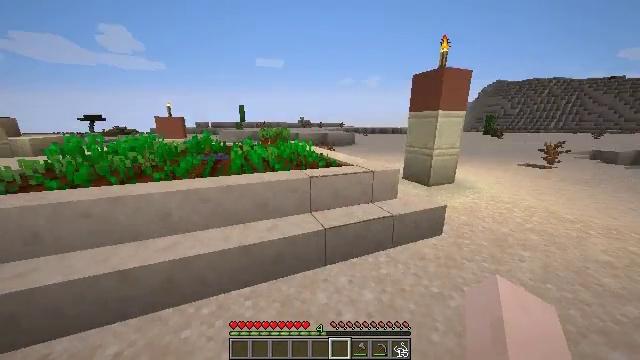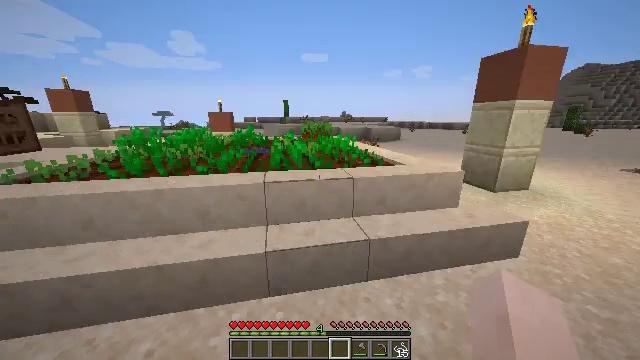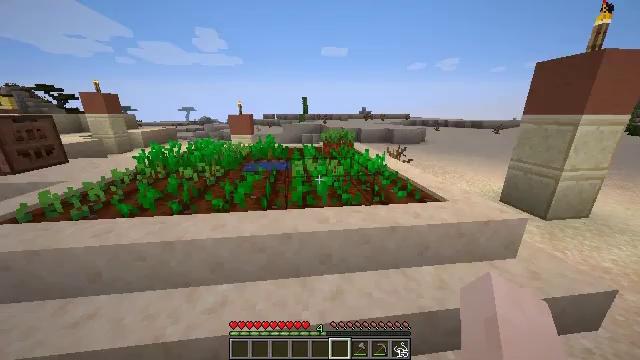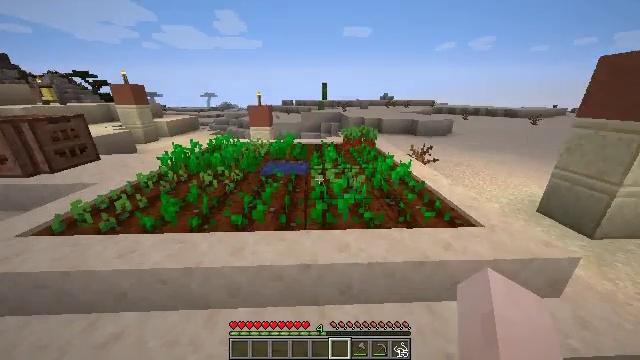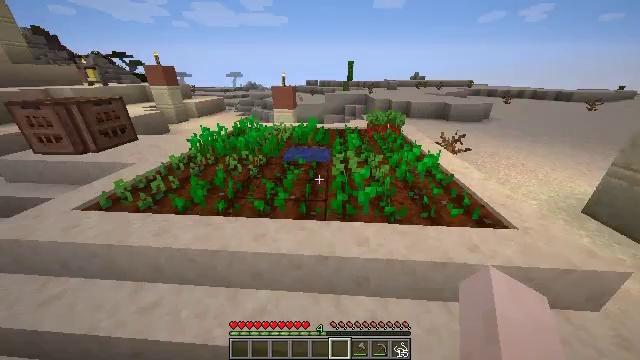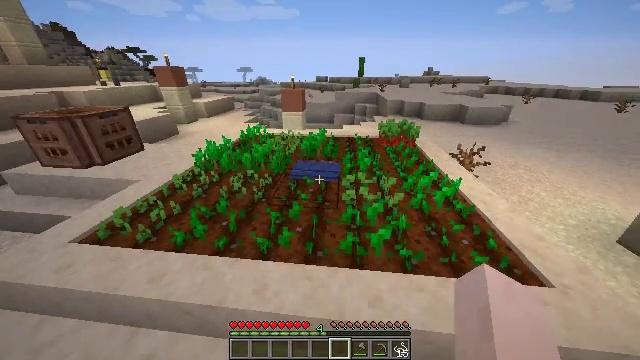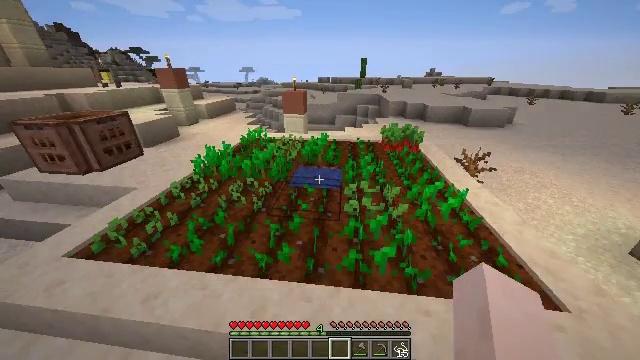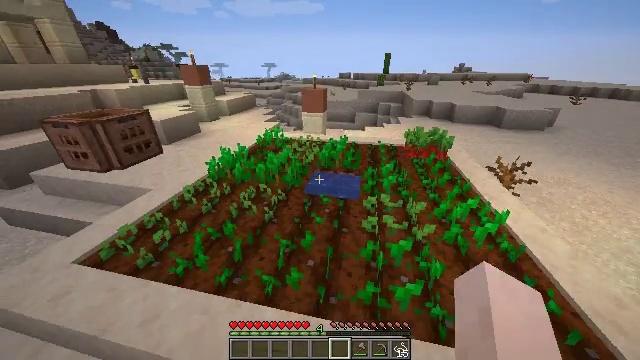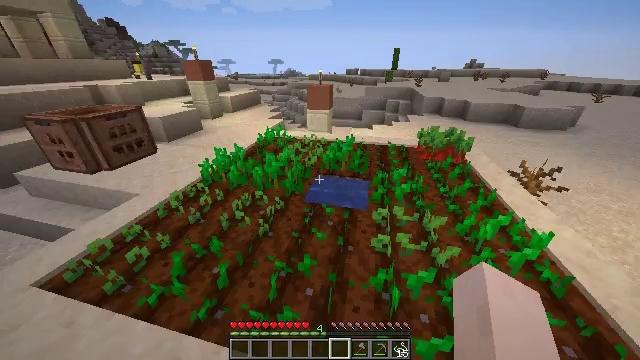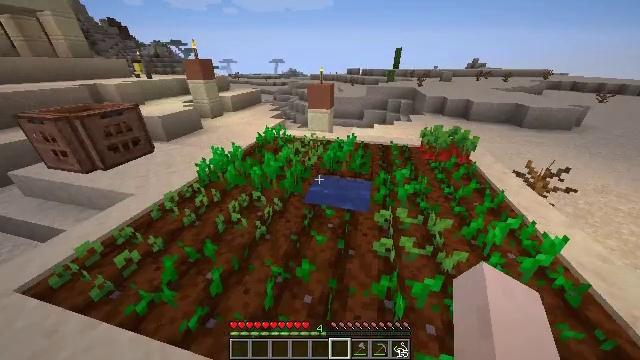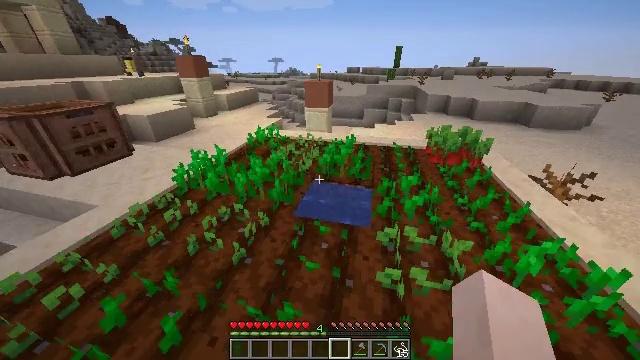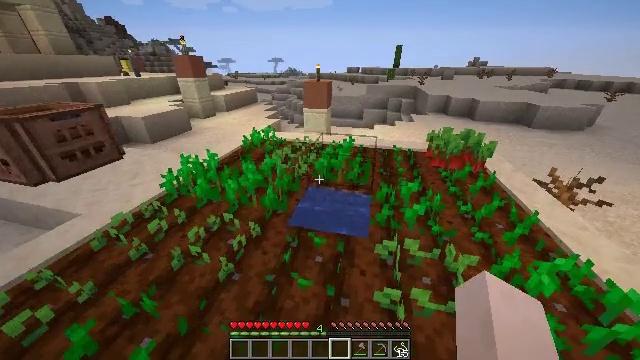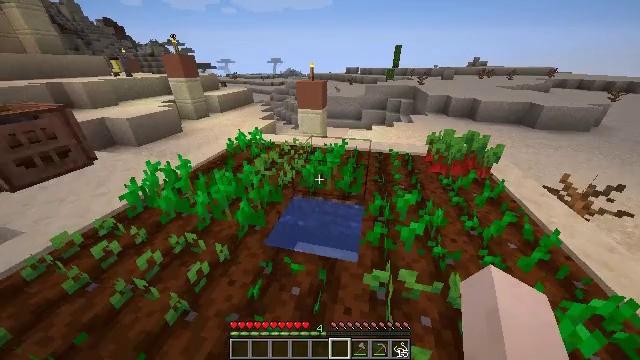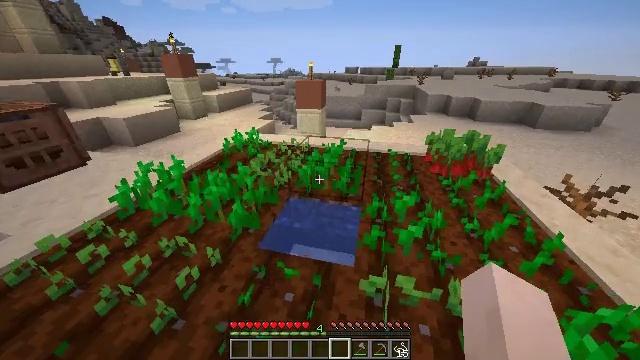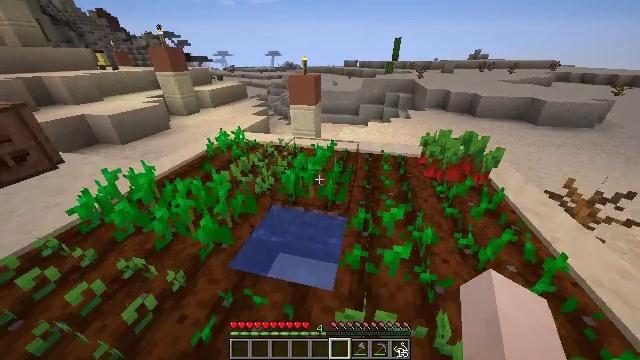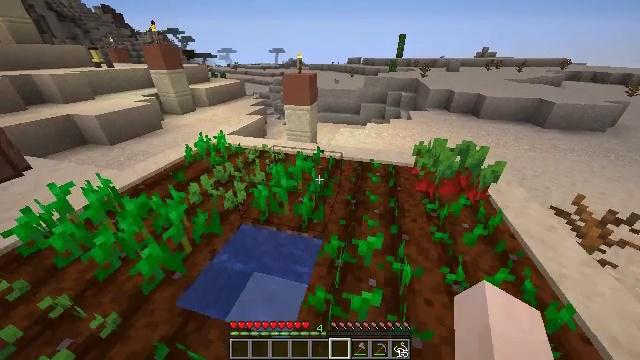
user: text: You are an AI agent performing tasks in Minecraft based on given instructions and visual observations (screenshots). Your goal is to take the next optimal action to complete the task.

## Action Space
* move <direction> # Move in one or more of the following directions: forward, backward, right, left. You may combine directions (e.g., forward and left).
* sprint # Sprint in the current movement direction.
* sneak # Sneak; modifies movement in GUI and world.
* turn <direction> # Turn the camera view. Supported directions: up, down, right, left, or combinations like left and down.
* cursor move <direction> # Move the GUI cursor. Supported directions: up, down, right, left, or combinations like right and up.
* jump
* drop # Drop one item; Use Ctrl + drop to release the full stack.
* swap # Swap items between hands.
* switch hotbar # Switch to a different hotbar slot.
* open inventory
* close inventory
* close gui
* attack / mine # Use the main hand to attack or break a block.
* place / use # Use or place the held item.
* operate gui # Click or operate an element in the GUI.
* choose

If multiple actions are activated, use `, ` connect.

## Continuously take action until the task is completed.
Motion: motion action
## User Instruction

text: Kill the rabbit.
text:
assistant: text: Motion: move forward and move left, sprint, turn left and down
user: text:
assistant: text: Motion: move forward and move left, sprint, turn left and down, jump
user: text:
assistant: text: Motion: move forward, sprint, turn left and down, jump
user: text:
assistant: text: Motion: move forward, sprint, turn left and down, jump
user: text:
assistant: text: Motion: move forward, sprint, turn left and down, jump
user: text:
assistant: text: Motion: move forward, sprint, jump
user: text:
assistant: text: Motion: move forward, sprint, turn left and down
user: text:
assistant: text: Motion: move forward, sprint, turn left
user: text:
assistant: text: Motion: move forward and move right
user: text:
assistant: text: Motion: move forward and move right
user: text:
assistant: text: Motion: move forward and move right
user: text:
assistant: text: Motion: move forward and move right
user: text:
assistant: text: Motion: move forward and move right
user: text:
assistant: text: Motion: move forward and move right, turn down
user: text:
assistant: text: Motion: move forward and move right, turn left
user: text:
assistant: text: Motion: move forward and move right
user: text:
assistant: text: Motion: move forward and move right
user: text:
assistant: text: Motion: move forward and move right
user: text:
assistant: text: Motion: move forward and move right
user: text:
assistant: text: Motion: move forward and move right
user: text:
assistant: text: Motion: move forward and move right, turn up
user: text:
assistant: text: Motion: move forward and move right
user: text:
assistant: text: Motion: move forward and move right, turn left and up
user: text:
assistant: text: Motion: move forward and move right, turn left and up
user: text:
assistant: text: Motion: move forward and move right, turn left and up
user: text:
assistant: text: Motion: move forward and move right, turn left and up
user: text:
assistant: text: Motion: move forward and move right, turn left and up
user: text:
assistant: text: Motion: move forward and move right
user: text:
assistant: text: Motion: move forward and move right
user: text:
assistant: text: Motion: move forward and move right